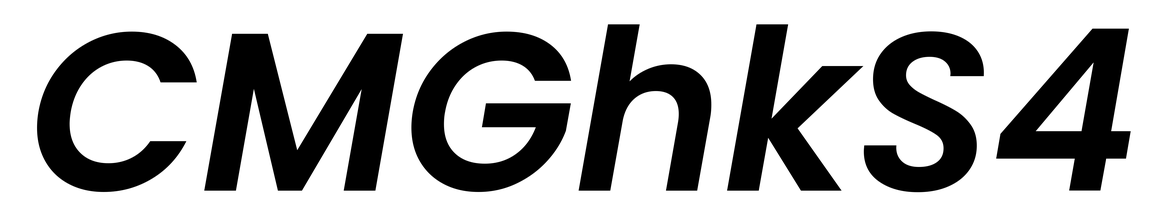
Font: Poppins-SemiBoldItalic